Question: I'm trying for the first time to code my design into HTML and CSS and I'm stuck at implementing this part:

I'm trying to build a list of these white boxes, I planned to give each item a white border to build my box but I'm unable to code the Label Tag to be centered horizontally and after changing the img Label to block display I'm unable to set an padding or margin to give a decent space between the label and the image.
This what I've have so far.
Html:
'''
<div class="content">
<div class="container">
<ul class="grid">
<li><img src="img/Icon-House.png"><label>Houses</label></li>
</ul>
</div>
</div>
'''
CSS:
'''
.content{
background-color: #e24840;
width: 743px;
height: 300px;
margin-top: 48px;
margin-left: 183px;
border-radius: 4px;
box-shadow: -5px 5px 10px #888888;
}
.content ul {
float: left;
}
.content li {
margin: 20px;
width: 200px;
height: 180px;
border-color: white;
border-width: 2px;
border-radius: 4px;
border-style: solid;
}
.content img{
margin-left: auto;
margin-right: auto;
margin-top: 25px;
display: block;
}
.content label{
margin-top: 48px;
margin-right: auto;
margin-left: auto;
}
'''
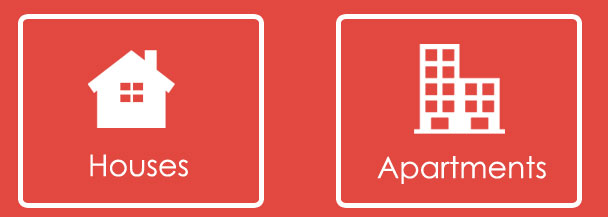
Answer: I wouldn't be using a 'label' here but rather a 'figure' to wrap the image and 'figcaption'.
'''
.content {
background-color: #e24840;
width: 743px;
height: 300px;
margin-top: 48px;
margin-left: 183px;
border-radius: 4px;
box-shadow: -5px 5px 10px #888888;
}
.content ul {
float: left;
list-style-type: none;
}
.content li {
text-align: center;
margin: 20px;
width: 180px;
height: 160px;
border-color: white;
border-width: 2px;
border-radius: 4px;
border-style: solid;
}
.content img {
margin-left: auto;
margin-right: auto;
display: block;
position: relative;
}
.content figcaption {
background: yellow;
}
'''
'''
<div class="content">
<div class="container">
<ul class="grid">
<li>
<figure>
<img src="http://lorempixel.com/output/city-q-c-100-100-4.jpg" />
<figcaption>Houses</figcaption>
</figure>
</li>
</ul>
</div>
</div>
'''